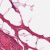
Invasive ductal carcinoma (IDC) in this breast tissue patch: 0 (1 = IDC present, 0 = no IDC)